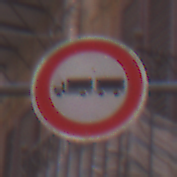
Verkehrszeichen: VerbotLastkraftwagenMitAnhaenger
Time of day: MorningAfternoon
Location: Outdoor (Urban)
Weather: Clear
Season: NotSpecified
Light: Natural